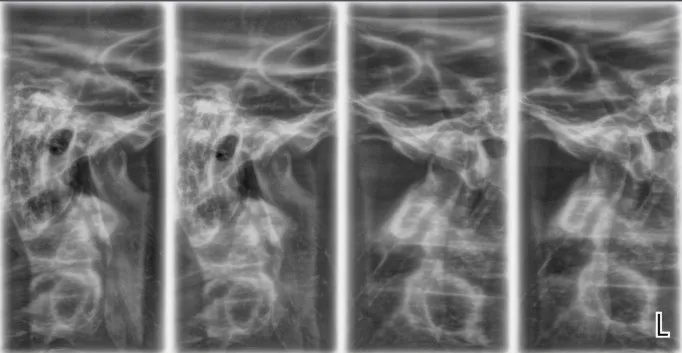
TMJ condition with the splint, and with the splint and spacer 1.5 mm.
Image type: radiology (x_ray)